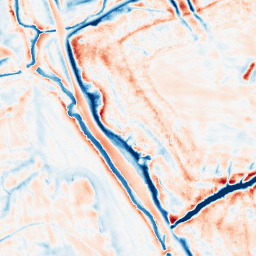
Category: edge_preserving
Decomposition family: bilateral
Decomposition parameters: d: 21
sigma_color: 150
sigma_space: 50
Upsampling method: cubic_catmull_rom
Upsampling parameters: scale: 4
Upsampling scale: 4